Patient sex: M
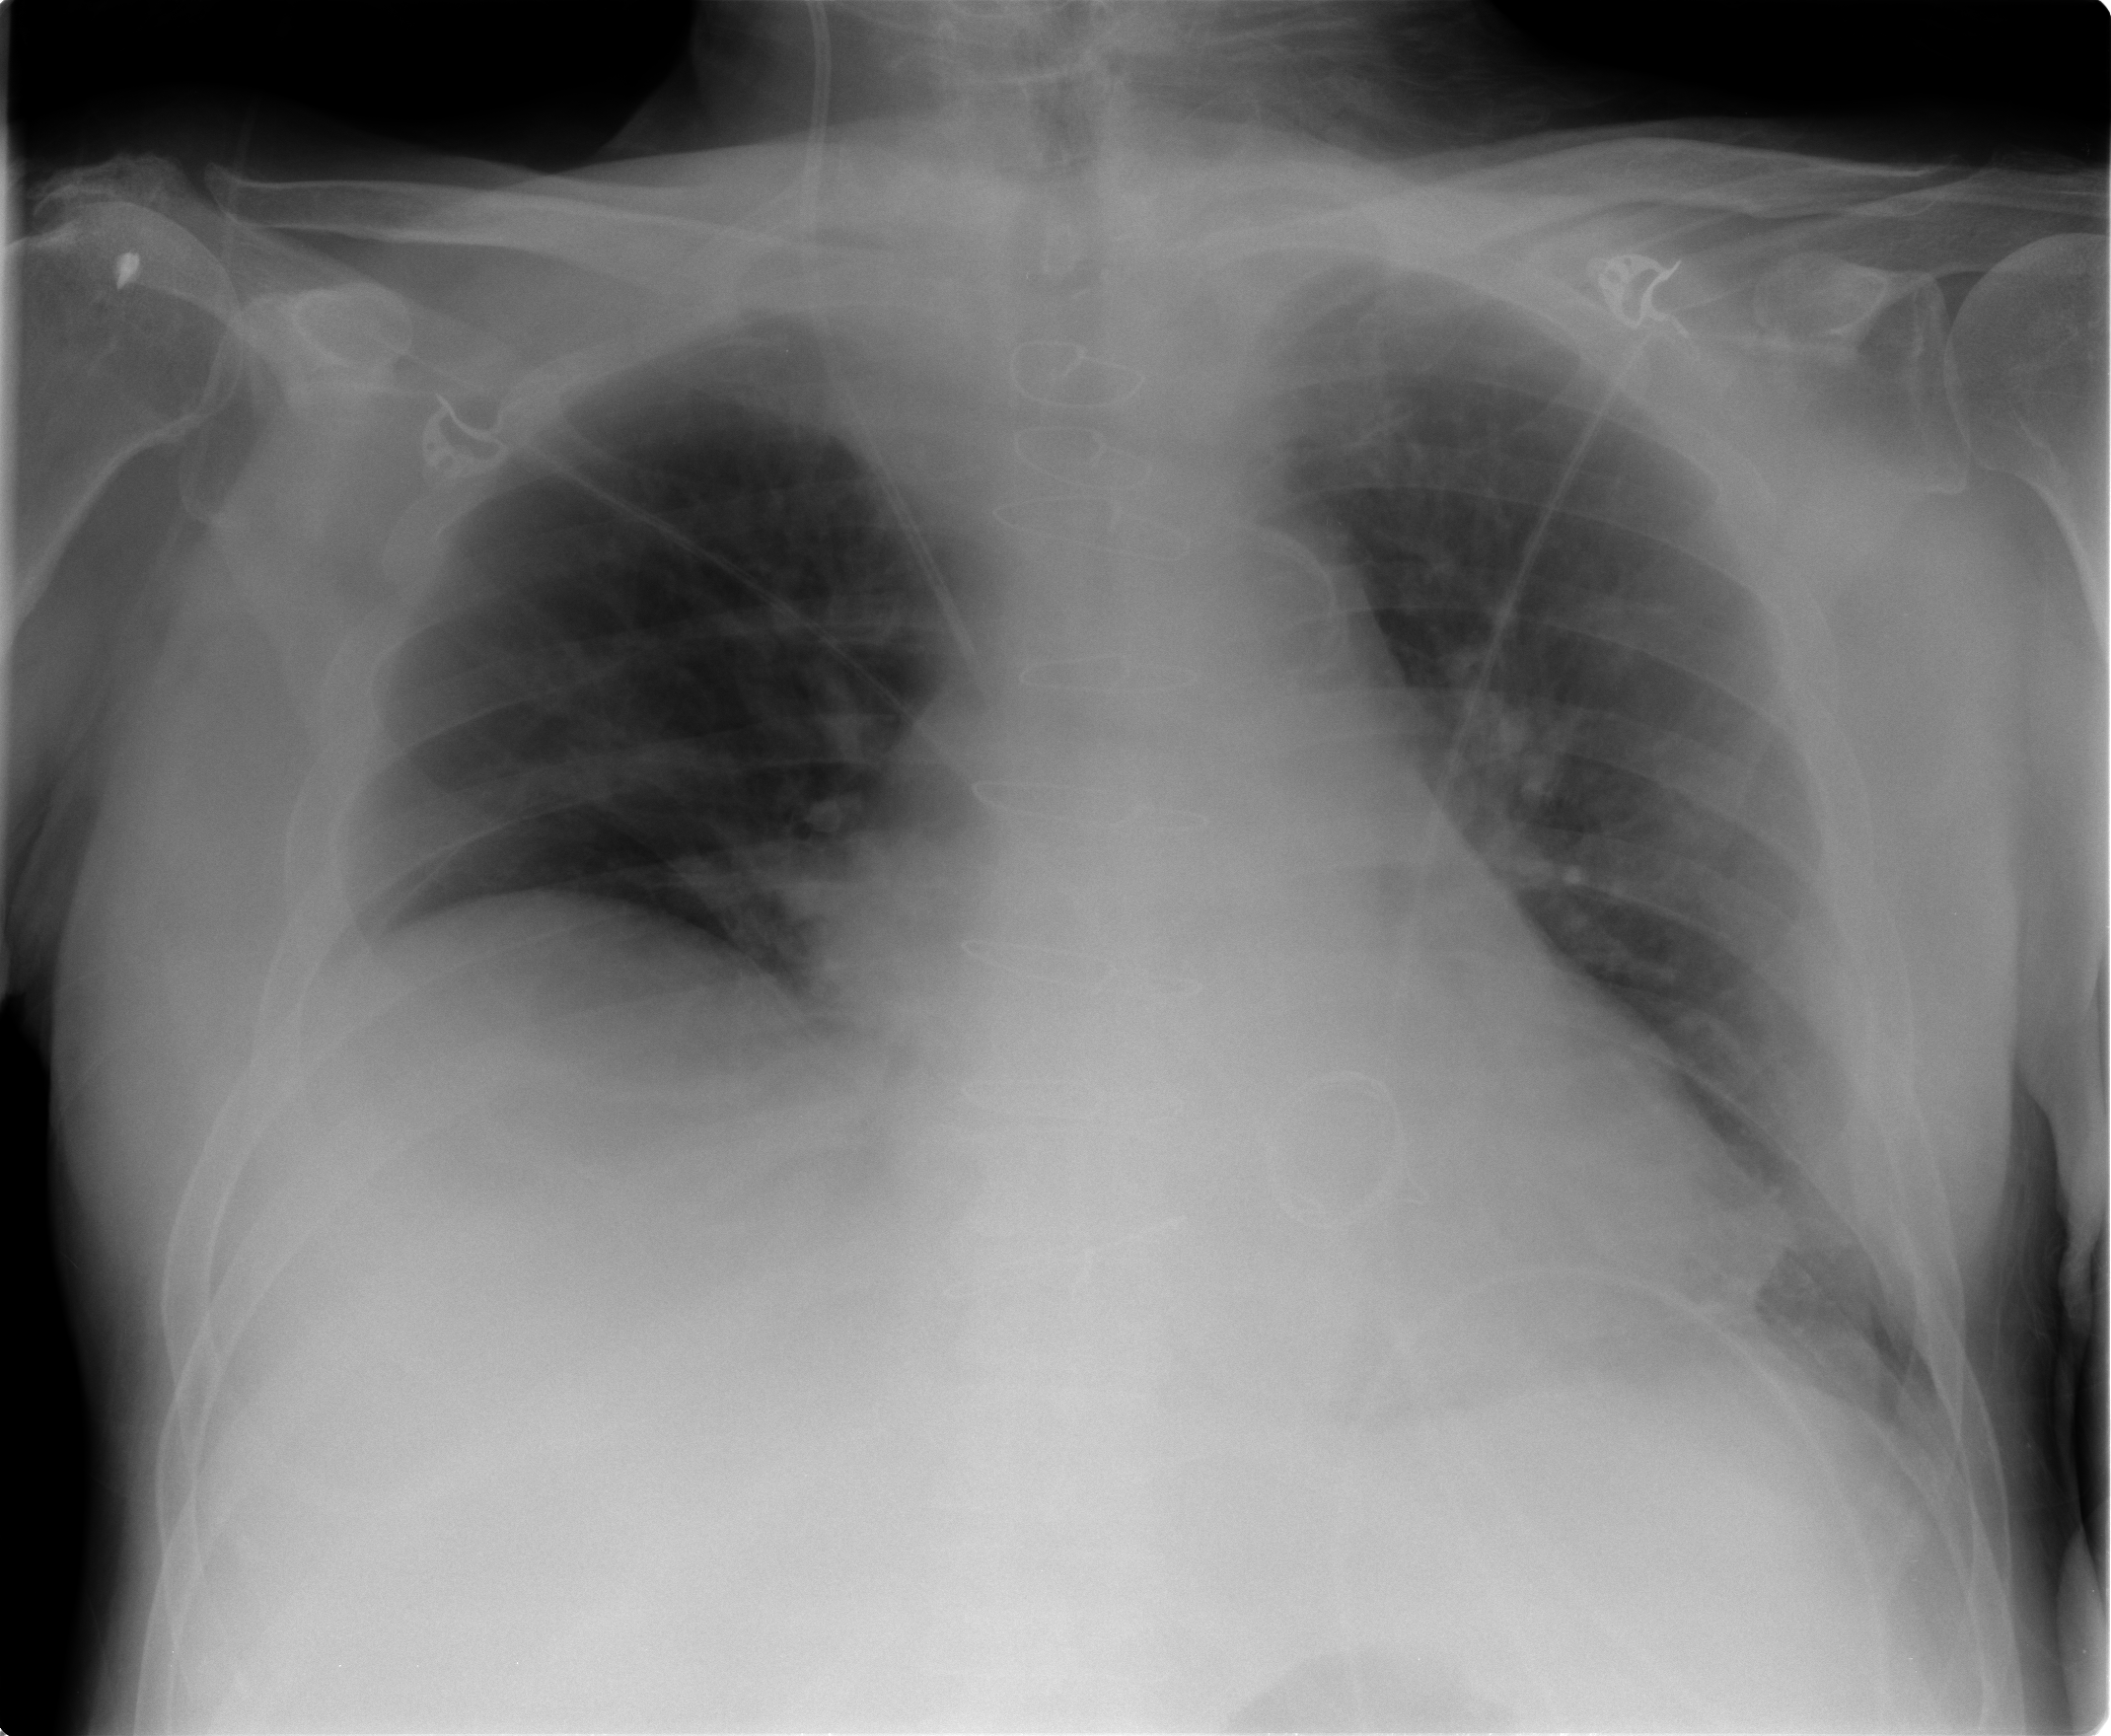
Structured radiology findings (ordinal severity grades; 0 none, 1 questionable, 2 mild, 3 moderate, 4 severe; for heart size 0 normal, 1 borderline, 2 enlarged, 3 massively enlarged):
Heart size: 2
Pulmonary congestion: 0
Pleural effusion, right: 2
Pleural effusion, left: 2
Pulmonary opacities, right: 0
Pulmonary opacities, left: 1
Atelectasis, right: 2
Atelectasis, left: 2